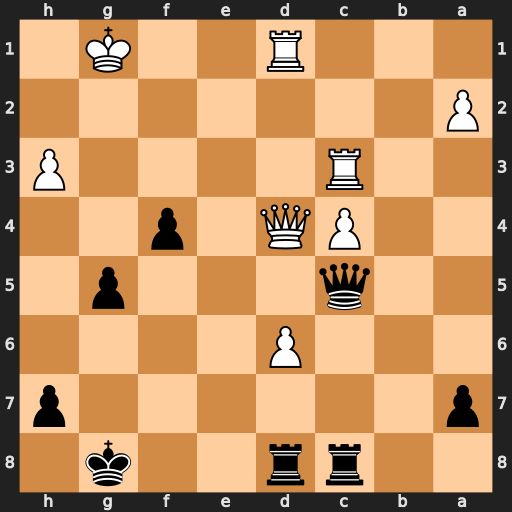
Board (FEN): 2rr2k1/p6p/3P4/2q3p1/2PQ1p2/2R4P/P7/3R2K1
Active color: b
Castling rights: -
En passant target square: -
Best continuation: Rxd6 Qxc5 Rxd1+